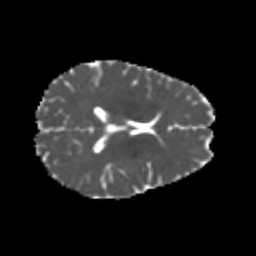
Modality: MD
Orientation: axial
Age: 24
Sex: female
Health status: healthy
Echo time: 0.074 s